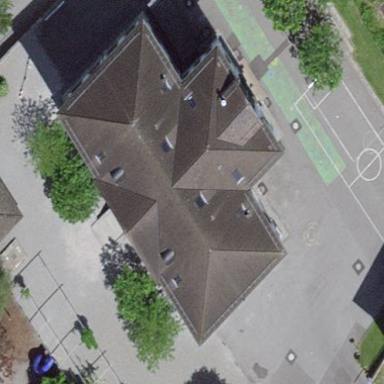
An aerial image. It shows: School building.